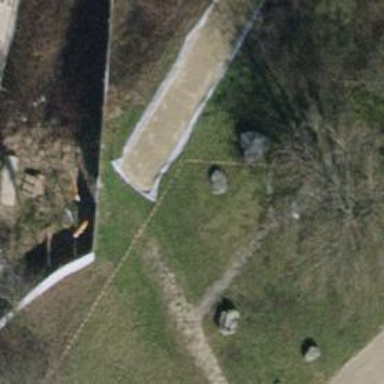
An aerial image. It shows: Bench.